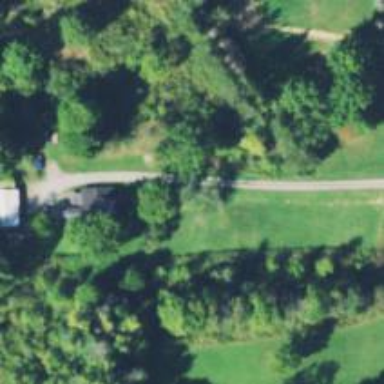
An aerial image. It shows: Driveway leading to service road.